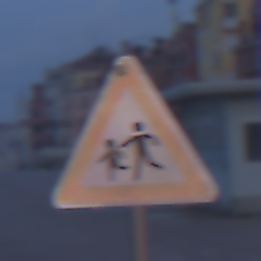
Verkehrszeichen: KinderRechts
Umgebung: Outdoor, Urban
Tageszeit: Dawn
Wetter: PartlyCloudy
Licht: Natural
Jahreszeit: NotSpecified
Kontrast: LowContrast